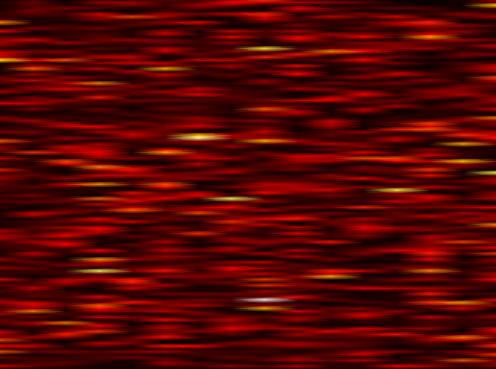
Label: WOLA